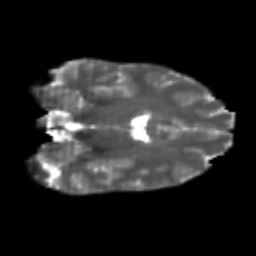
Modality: T2w
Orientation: coronal
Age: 26
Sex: female
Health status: healthy
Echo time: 0.074 s